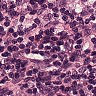
Metastatic tissue present: no